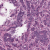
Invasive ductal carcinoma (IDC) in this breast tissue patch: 1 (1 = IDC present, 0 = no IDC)